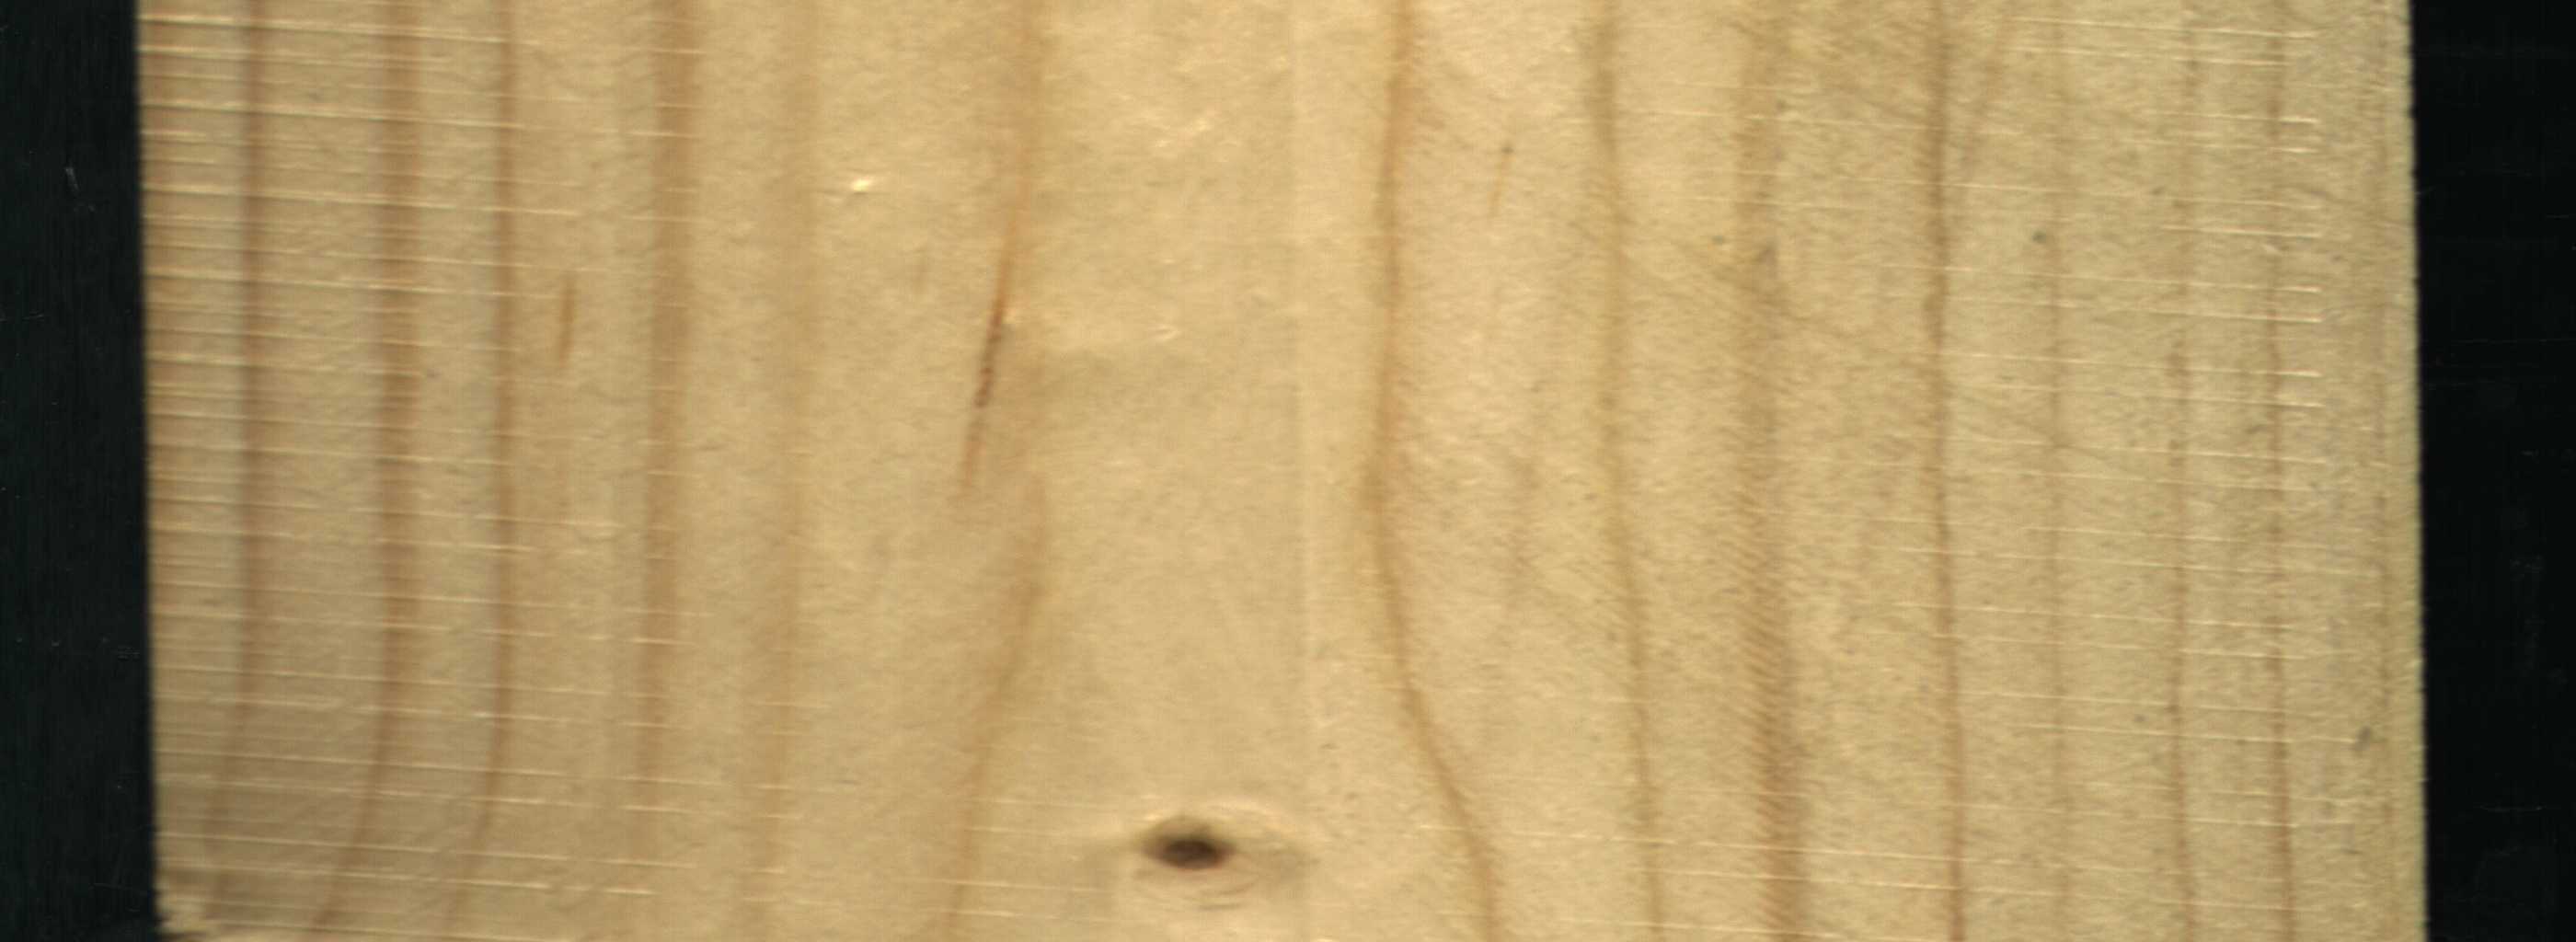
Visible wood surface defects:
Live_Knot